Question: When i click on parent menu item, it highlights all child menu items in the dropdown menu, how do i fix that.
javascript:
'''
$(function () {
var url = window.location.href.substr(window.location.href.lastIndexOf("/") + 1);
$('[href$="' + url + '"]').parents("li").addClass("current_menu_item");
});
'''
css:
'''
#menu ul .current_menu_item a /* highlight current menu */
{
color: Yellow;
}
'''
html:
'''
<div id="menu">
<ul>
<li><a href="/Services.aspx" class="top_parent" title="Our services">Services</a>
<ul>
<li><a href="/Design.aspx">Design</a></li>
<li><a href="/Construction.aspx">Construction</a></li>
<li><a href="/Refurbishment.aspx">Refurbishment</a></li>
</ul>
</li>
<li><a href="/Experience.aspx" title="Our experience">Experience</a></li>
<li><a href="/Ourwork.aspx" title="Our previous work">Our Work</a></li>
<li><a href="/Contact.aspx" title="Contact us">Contact</a></li>
<li><a href="/About.aspx" title="About us">About</a></li>
</ul>
</div>
'''
When i click on a dropdown menu item, it highlights its parent menu item and all my dropdown menu items, like so(yellow is highlight, blue is hover):

How do i use javascript to remove highlight on dropdown menu items, or highlight the parent menu and selected dropdown menu item.
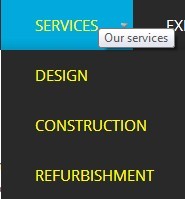
Answer: You can use the child selector '>' to only target the 'a' elements that are immediate children of '.current_menu_item'
change '#menu ul .current_menu_item a' to '#menu ul .current_menu_item > a'